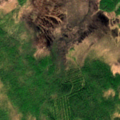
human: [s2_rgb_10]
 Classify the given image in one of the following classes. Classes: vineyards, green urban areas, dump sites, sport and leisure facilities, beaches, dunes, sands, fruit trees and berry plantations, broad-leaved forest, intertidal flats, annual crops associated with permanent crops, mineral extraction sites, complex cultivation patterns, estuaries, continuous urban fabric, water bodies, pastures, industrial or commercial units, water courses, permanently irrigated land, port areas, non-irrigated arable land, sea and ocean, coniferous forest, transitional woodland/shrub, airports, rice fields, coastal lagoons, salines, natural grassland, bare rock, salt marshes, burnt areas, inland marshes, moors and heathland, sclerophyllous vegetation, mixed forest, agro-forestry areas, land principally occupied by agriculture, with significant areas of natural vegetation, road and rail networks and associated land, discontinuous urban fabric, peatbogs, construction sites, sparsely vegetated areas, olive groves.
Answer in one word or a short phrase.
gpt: coniferous forest, mixed forest, transitional woodland/shrub, peatbogs